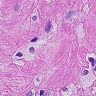
Metastatic tissue present: yes